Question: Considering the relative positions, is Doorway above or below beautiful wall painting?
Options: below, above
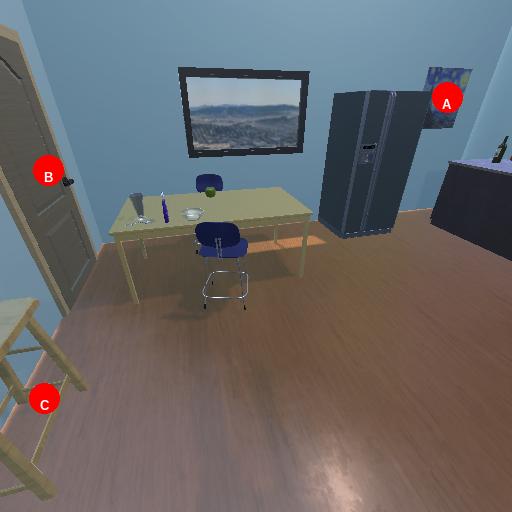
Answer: below